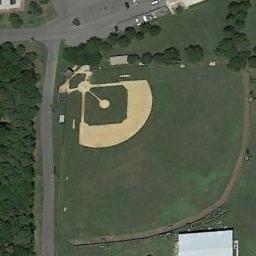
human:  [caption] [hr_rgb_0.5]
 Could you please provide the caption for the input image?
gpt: There is a baseball diamond in the grass along the roads with many trees .

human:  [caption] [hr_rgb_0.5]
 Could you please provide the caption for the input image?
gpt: A baseball diamond and many trees are on both side of a road .

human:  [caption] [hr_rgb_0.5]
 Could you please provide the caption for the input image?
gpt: A baseball diamond on the lawn with some trees and some roads beside .

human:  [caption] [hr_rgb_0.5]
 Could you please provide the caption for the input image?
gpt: There are three baseball fields in the picture, One of which is about a quarter as large as the other two .

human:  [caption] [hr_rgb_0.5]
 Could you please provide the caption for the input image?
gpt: A house is next to the baseball diamond .